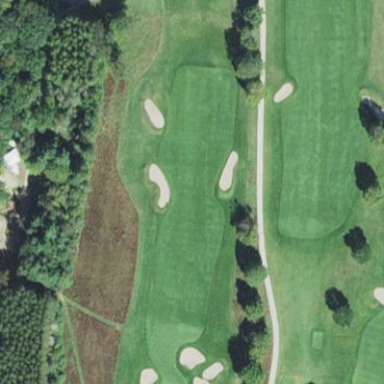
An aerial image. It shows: Grassy area designated as golf fairway.